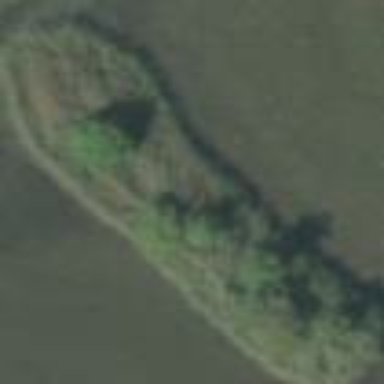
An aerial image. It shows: Islet located in wetland marsh area.